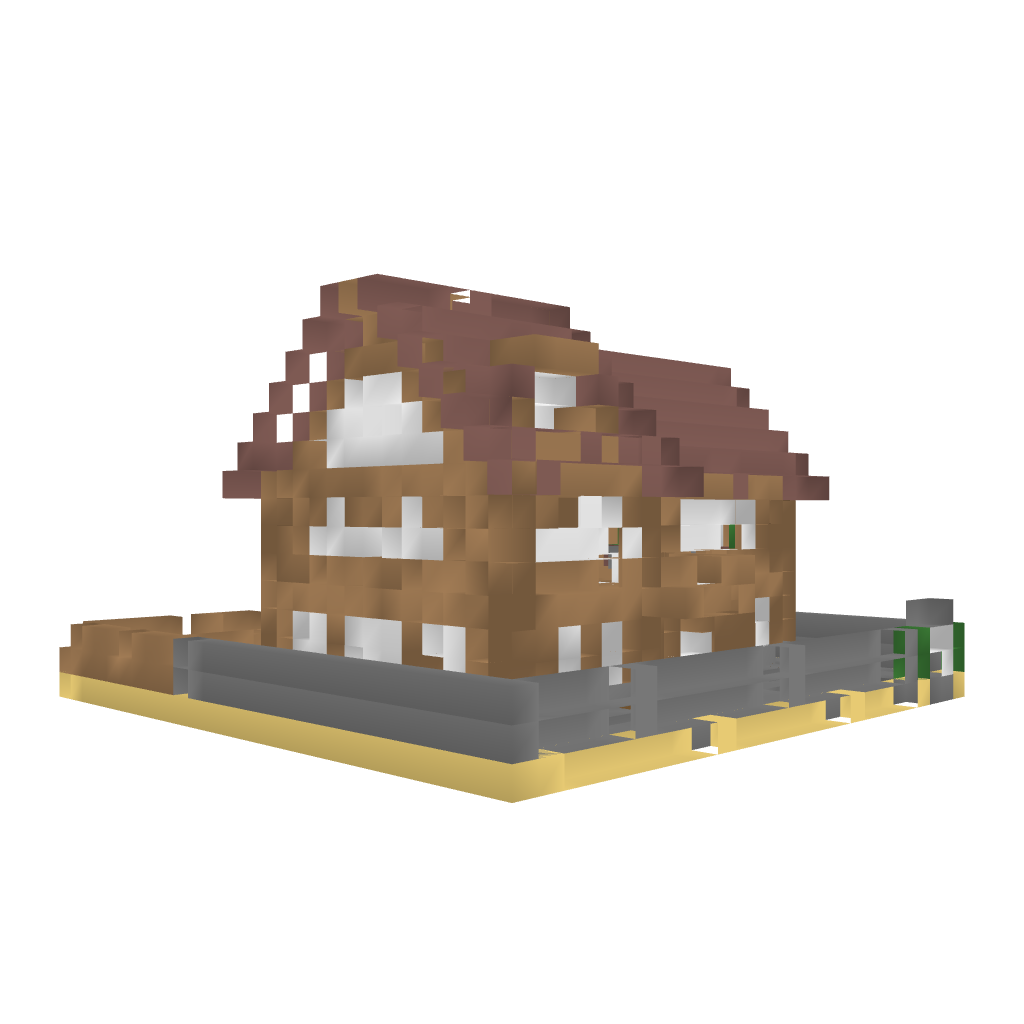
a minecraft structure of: Basic Farm n°1 high quality